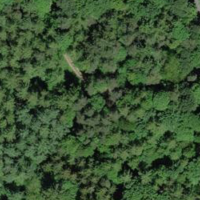
EUNIS habitat code: 41
Species observed at this site:
Symphoricarpos albus